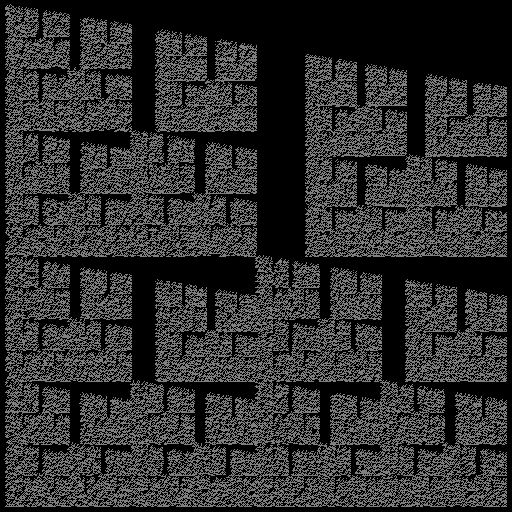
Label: castle